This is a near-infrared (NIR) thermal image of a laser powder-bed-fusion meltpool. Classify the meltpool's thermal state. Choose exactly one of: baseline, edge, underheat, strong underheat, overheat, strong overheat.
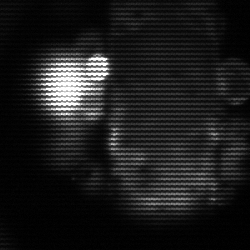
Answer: strong underheat